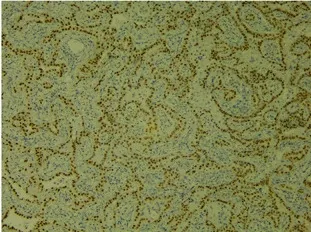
Immunohistochemistry [TTF-1 (+), Napsin A (+)]. (A) TTF-1 x100. (A,B) Positive staining of TTF-1 in the nuclei of lung adenocarcinoma.
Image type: pathology (immunostaining)